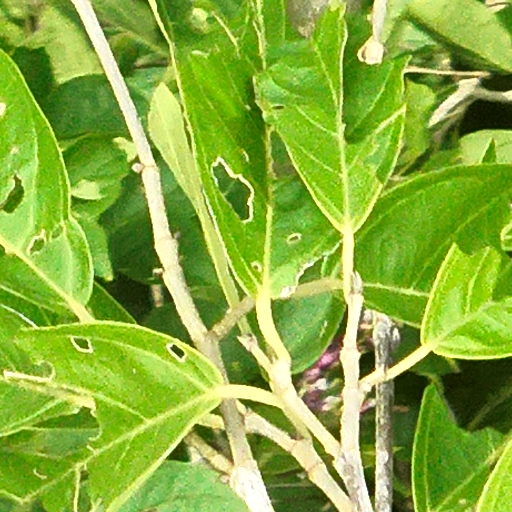
Species: Quararibea stenophylla
GBIF accepted scientific name: Quararibea stenophylla
Crown area (m\u00b2): 96.416